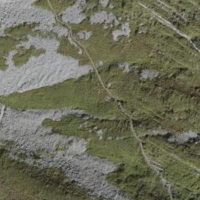
EUNIS habitat code: 31
Species observed at this site:
Hedysarum hedysaroides